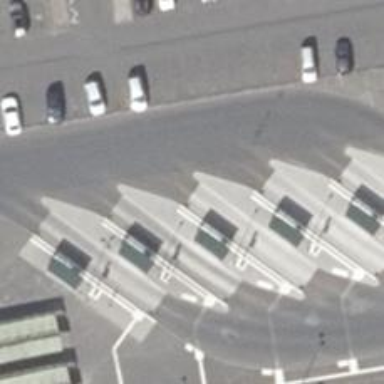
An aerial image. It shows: Asphalt road designated for service vehicles.